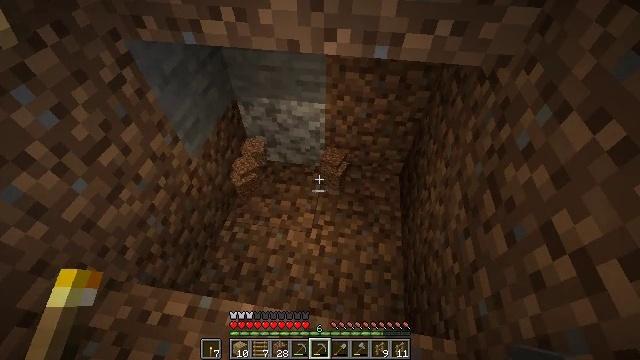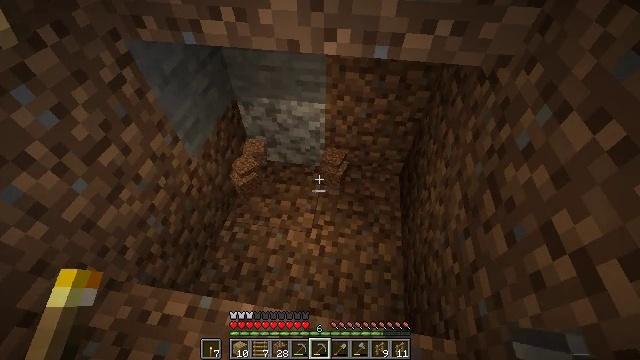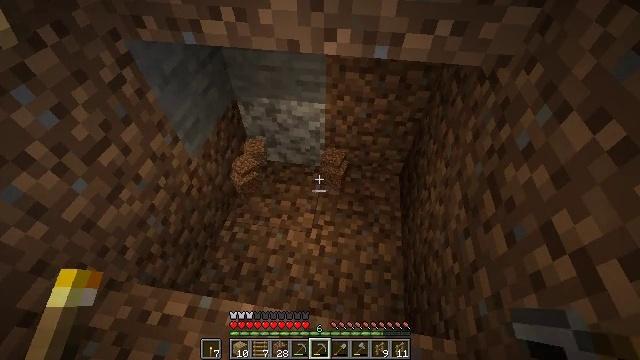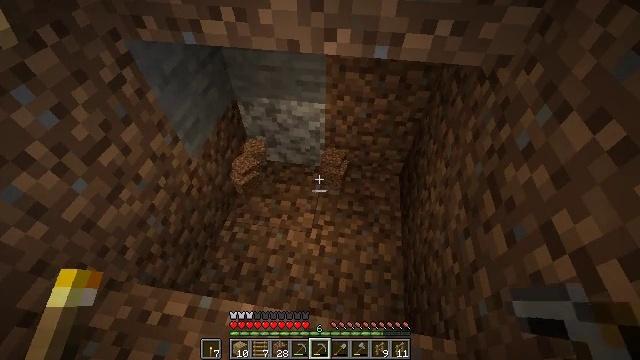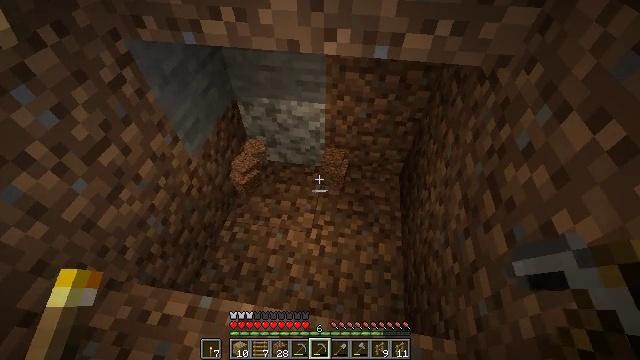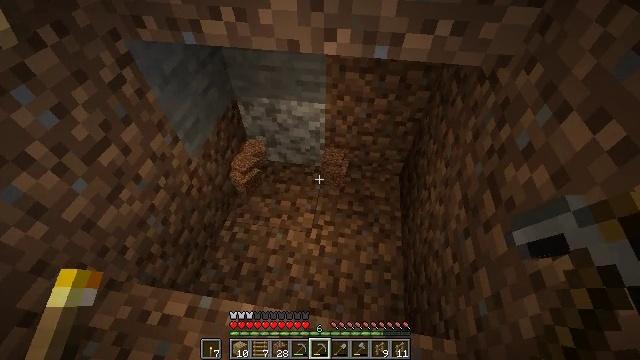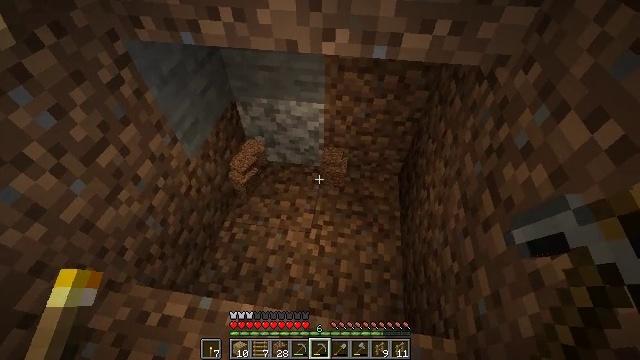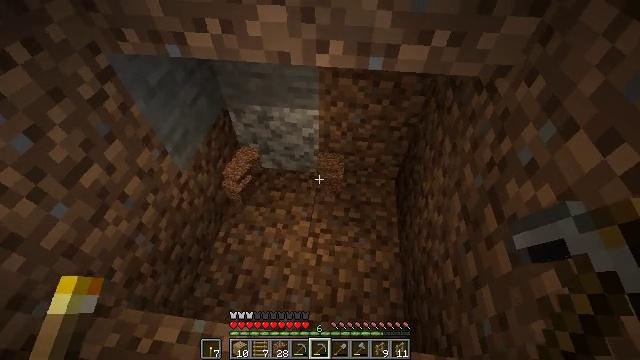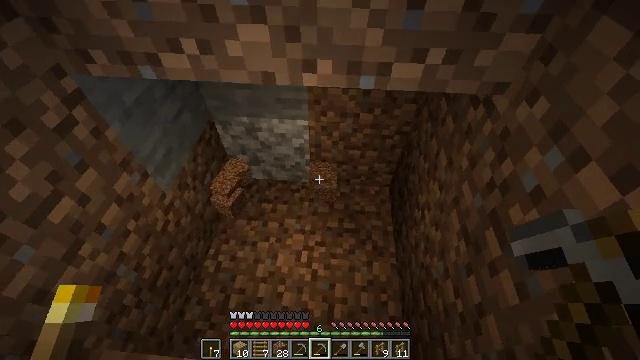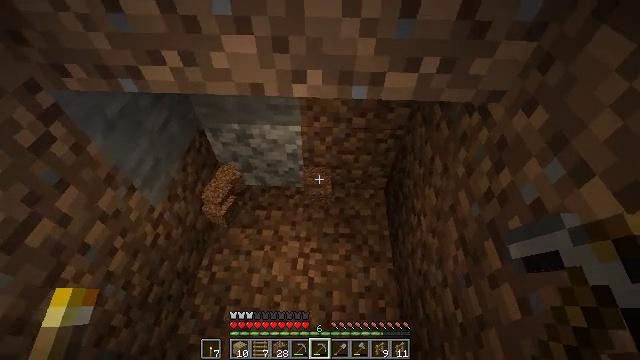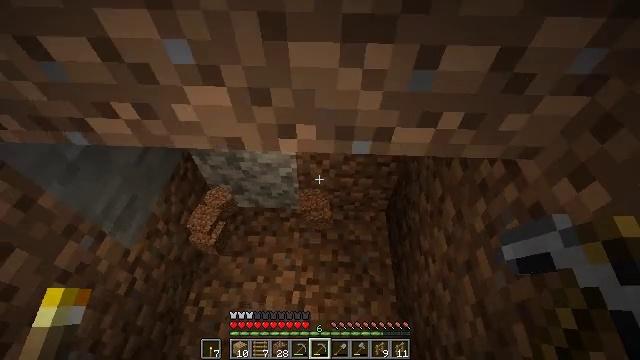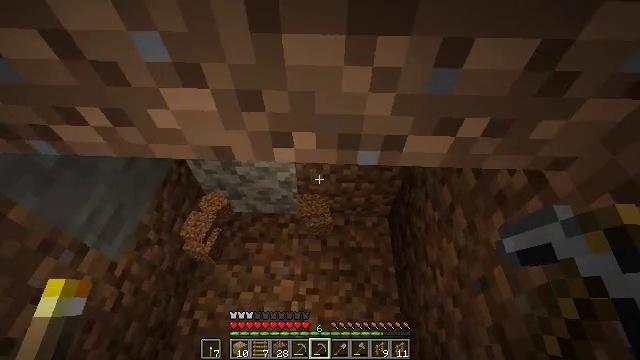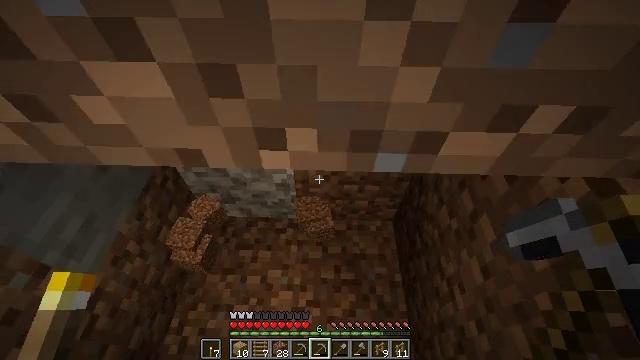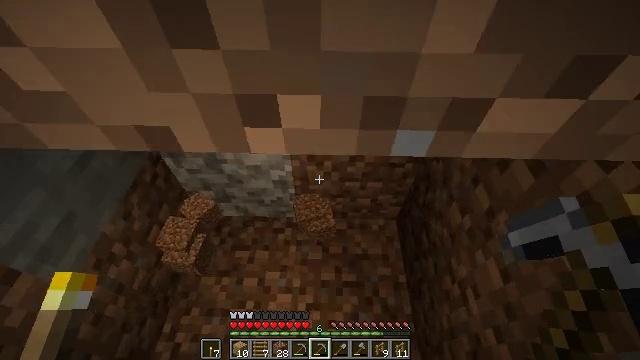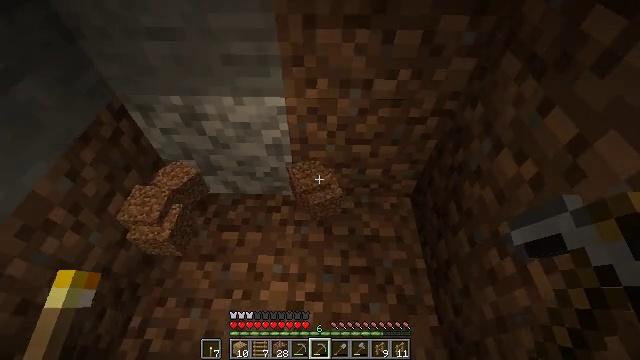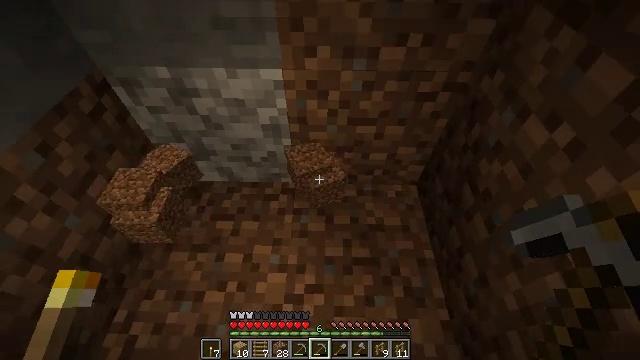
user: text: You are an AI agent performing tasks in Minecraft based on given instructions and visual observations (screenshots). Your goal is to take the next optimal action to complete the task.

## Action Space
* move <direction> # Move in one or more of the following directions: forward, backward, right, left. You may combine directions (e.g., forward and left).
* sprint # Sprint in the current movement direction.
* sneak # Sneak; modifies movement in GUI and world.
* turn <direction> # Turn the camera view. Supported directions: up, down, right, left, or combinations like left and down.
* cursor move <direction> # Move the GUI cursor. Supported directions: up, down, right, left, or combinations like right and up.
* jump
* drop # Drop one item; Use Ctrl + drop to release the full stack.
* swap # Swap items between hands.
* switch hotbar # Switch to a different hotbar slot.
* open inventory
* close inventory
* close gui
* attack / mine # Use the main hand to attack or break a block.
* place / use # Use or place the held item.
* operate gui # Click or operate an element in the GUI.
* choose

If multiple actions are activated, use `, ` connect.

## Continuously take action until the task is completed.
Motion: motion action
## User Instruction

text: Mine dirt from the ground.
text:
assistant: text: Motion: no_op
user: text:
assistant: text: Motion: no_op
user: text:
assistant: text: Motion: no_op
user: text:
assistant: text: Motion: no_op
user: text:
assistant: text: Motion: no_op
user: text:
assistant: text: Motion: no_op
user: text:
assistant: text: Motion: move forward, turn right
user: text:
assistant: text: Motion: move forward, turn right
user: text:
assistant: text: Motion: move forward, turn right
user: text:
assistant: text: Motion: move forward
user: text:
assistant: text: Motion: move forward
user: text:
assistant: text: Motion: move forward
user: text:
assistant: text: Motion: move forward
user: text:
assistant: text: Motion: move forward
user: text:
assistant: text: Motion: no_op
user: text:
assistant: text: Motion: no_op
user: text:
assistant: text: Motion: no_op
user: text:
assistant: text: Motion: no_op
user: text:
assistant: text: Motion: turn right and up
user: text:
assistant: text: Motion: turn up
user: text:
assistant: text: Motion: turn up
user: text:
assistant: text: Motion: no_op
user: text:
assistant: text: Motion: turn up
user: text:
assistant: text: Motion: turn up
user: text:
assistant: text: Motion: no_op
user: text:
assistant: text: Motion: attack / mine
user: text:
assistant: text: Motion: attack / mine
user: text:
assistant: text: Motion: attack / mine
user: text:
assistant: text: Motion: attack / mine
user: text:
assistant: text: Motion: attack / mine